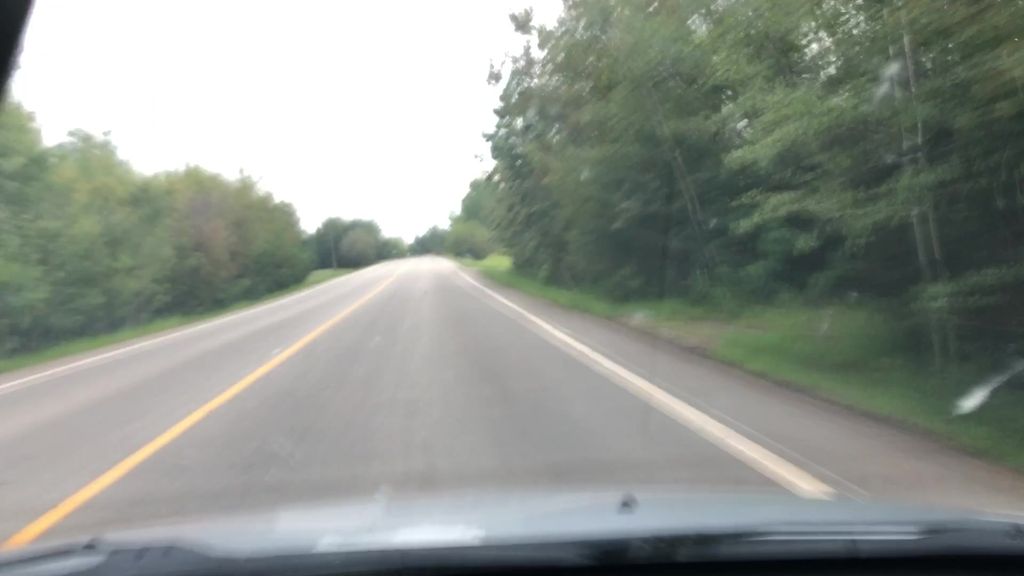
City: edmonton